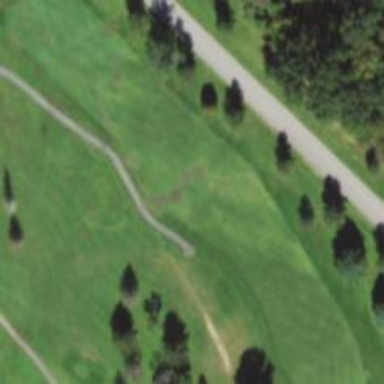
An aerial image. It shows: Golf hole.